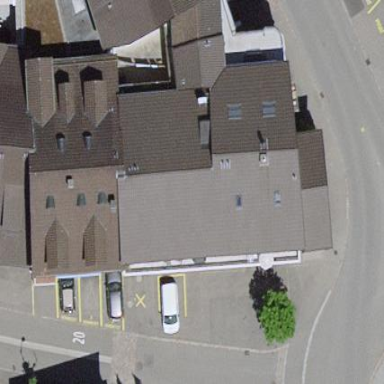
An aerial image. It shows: Building housing furniture shop.